Question: I'm using Django 2.1.3 in python 3.6.7.
assume that I have this URL path:
'''
path('admin/', admin.site.urls)
'''
If I navigate to '/ad' while the 'DEBUG = True', I see normal Django 404 error page:

But if I make 'DEBUG = False' then the server shows up the to me instead of for invalid URL '/ad' (that matches none of the URL patterns).
The is showing up for a valid URL that raises 404 error. (like when a query occurs with 'get_object_or_404' function)
here is my '/templates' directory structure:
'''
/templates
400.html
403.html
404.html
500.html
index.html
...
'''
So, How should I tell Django to show 404 error in production (in addition to development) if the request URL matches none of the URL patterns?
Note:
- <URL>'404.html'
Update:
I figured out that it's happed because that the 'defaults.page_not_found' raises a 'Resolver404', and that's caused by :
> the path passed to resolve() doesn't map to a view
which is the exactly what happened,(the '/ad' don't match any view)
here is my urls.py:
'''
from django.conf import settings
from django.conf.urls.static import static
from django.contrib import admin
from django.urls import path
urlpatterns = [
path('admin/', admin.site.urls),
] + static(settings.MEDIA_URL, document_root=settings.MEDIA_ROOT)
'''
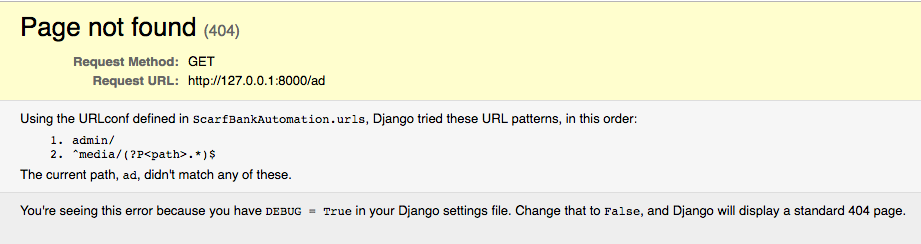
Answer: I figured out that one of my custom template context processors uses 'django.urls.resolve' and as the path don't match any view, the 'resolve' raises .
So I fix that context processor and the problem solved!